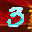
Label: 3